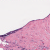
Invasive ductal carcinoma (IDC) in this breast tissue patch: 0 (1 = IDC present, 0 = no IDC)